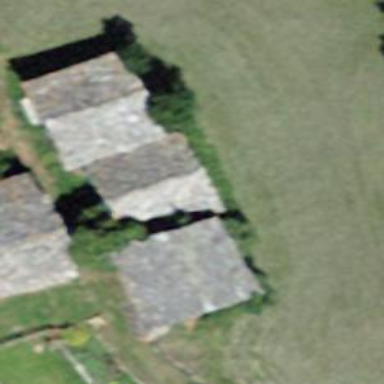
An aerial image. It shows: Barn.